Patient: sex M, age 60
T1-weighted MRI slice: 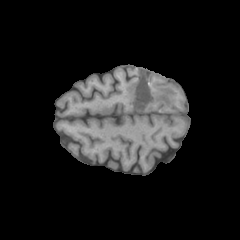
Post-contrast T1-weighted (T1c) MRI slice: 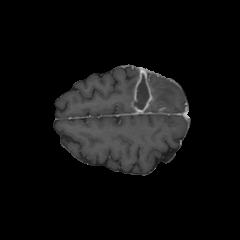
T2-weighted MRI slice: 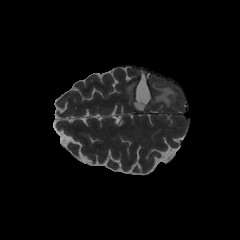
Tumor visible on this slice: yes
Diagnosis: Glioblastoma, IDH-wildtype
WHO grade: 4